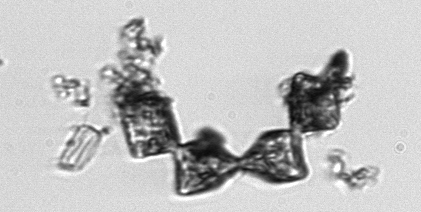
Label: Biddulphia